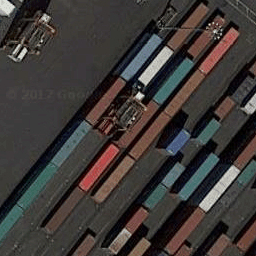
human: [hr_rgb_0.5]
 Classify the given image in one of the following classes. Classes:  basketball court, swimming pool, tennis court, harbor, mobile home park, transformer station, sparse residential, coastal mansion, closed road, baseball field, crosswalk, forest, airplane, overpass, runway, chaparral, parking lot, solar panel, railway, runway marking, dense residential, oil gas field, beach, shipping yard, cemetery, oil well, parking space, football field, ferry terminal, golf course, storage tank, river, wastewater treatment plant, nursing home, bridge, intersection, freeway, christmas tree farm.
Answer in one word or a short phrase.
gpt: shipping yard